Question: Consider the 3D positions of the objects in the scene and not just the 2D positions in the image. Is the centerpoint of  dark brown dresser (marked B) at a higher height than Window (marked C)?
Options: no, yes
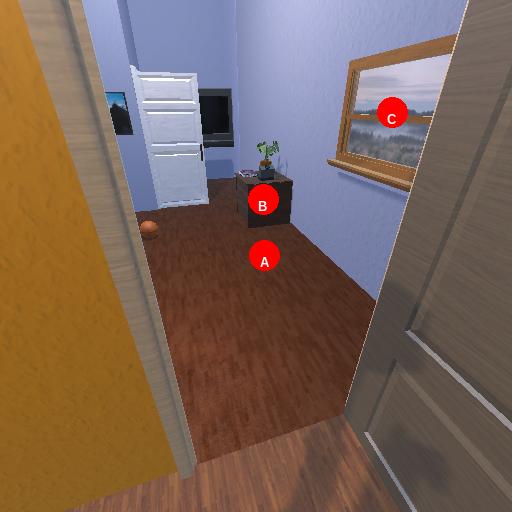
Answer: no